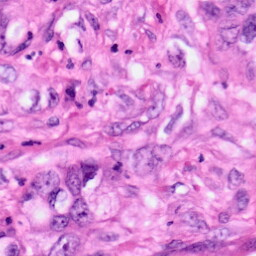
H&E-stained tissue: Pancreatic